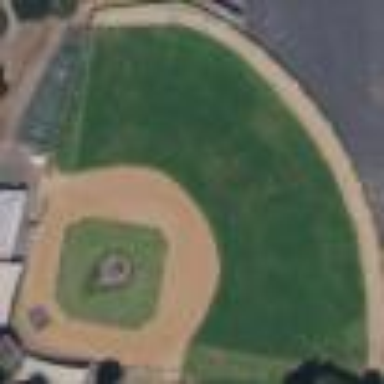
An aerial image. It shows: Baseball pitch for leisure land.